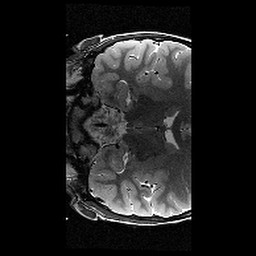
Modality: T2w
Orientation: coronal
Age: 10
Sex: male
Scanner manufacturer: siemens
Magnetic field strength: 3 T
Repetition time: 9.23 s
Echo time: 0.067 s